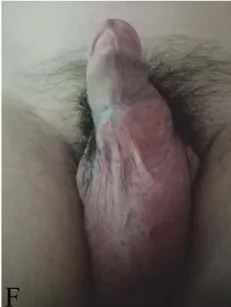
Penile morphology after complete wound healing (F).
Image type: medical_photograph (skin_photograph)